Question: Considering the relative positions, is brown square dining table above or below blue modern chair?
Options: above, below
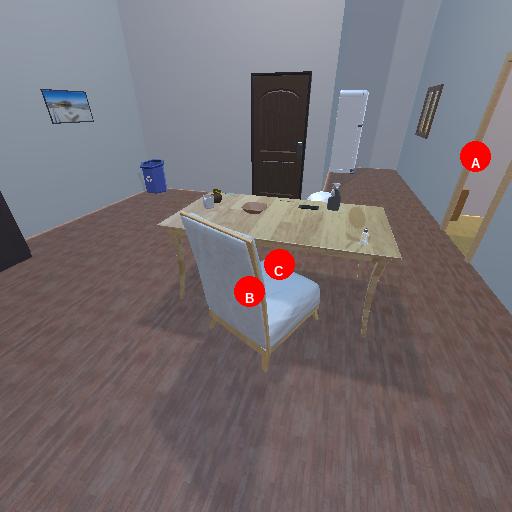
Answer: above